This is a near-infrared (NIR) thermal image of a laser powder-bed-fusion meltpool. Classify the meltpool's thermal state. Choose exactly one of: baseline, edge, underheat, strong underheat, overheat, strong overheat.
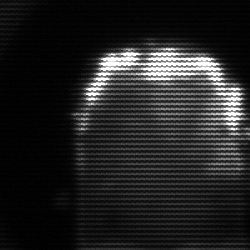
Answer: baseline